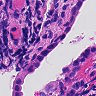
Metastatic tissue present: yes